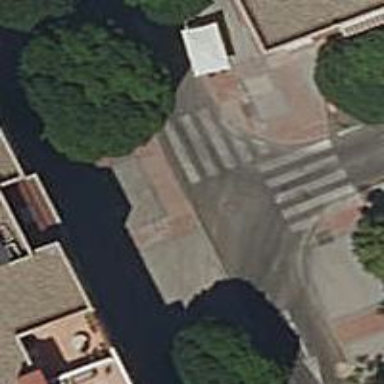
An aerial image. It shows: Pedestrian crossing with zebra markings on footway.